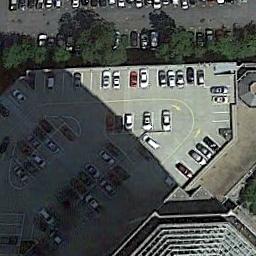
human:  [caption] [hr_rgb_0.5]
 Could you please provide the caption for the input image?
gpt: There are several trees beside the parking lot .

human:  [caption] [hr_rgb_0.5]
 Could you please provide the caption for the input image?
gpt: The parking lot is next to some trees .

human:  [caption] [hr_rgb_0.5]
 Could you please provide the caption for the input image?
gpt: The parking lot has some parked cars of different colors and some trees are next to the parking lot .

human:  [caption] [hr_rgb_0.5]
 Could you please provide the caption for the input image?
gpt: There are a lot of cars in the parking lot .

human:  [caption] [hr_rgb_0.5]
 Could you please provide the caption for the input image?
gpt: There are some green trees beside the parking lot .